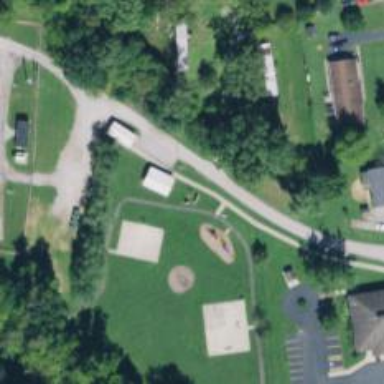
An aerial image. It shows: Memorial site with historic significance.